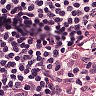
Metastatic tissue present: no